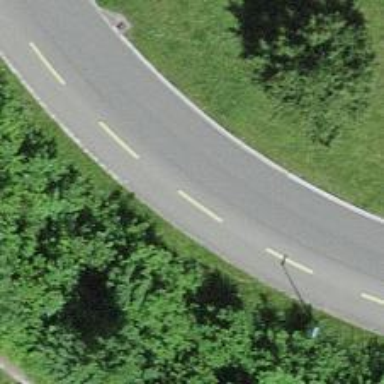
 featuring shared lane for cyclists on the left side."